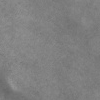
Atmospheric dust classification: not_dusty